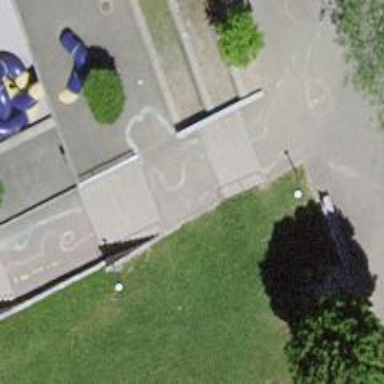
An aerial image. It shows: Concrete steps.